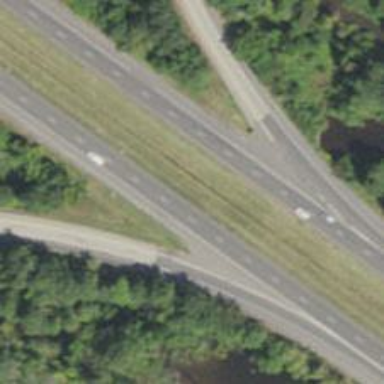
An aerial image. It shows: Motorway.